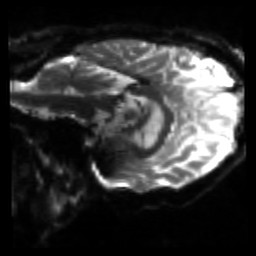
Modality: sbref
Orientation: sagittal
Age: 53
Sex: male
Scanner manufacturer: siemens
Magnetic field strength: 3 T
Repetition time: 4.71 s
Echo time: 0.0906 s